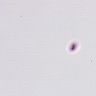
Metastatic tissue present: no